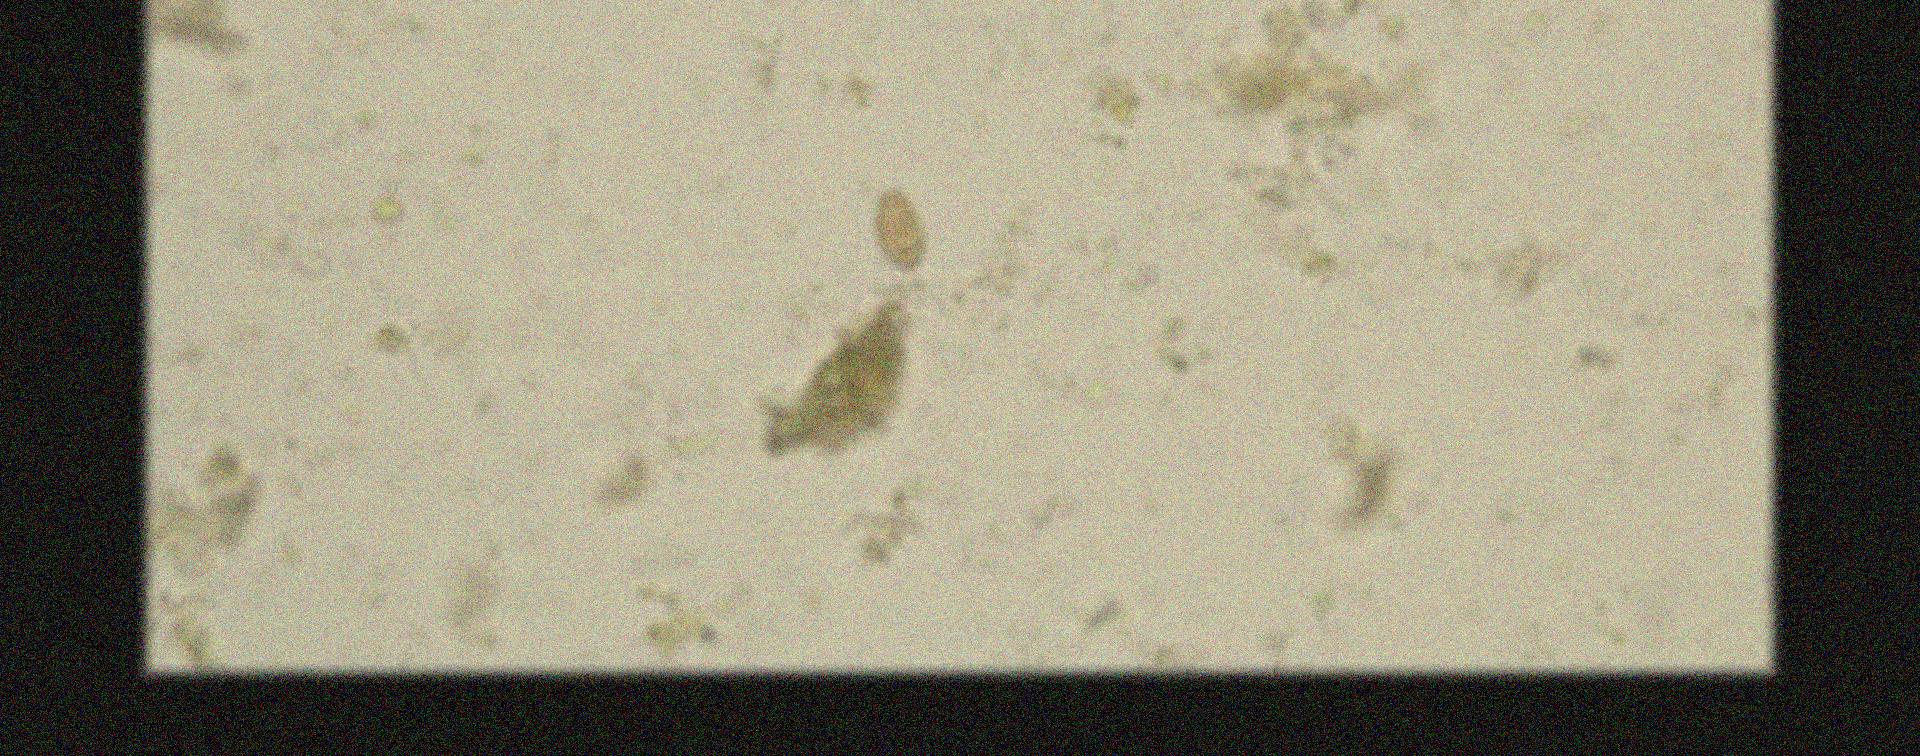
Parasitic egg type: Opisthorchis viverrine